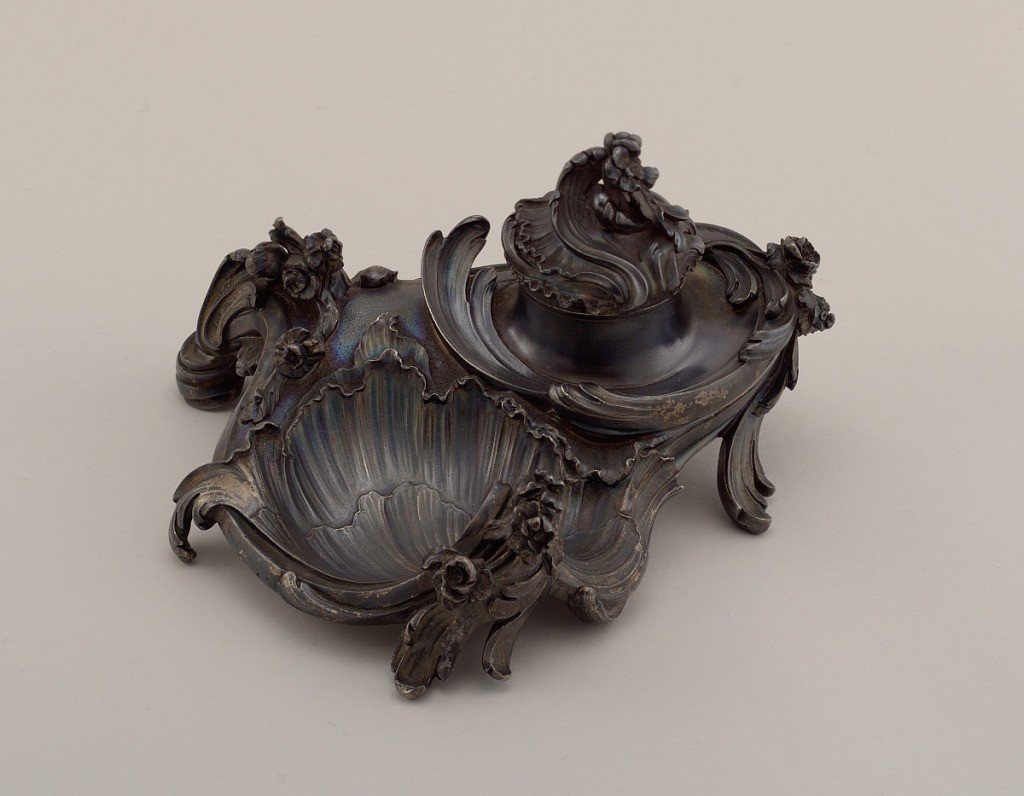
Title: Inkstand
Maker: Paul Sormani, French, 1817 – ca. 1877
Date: mid- 19th century
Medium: silver
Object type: inkstand
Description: Metal inkstand with swirling forms featuring a connected inkwell with lid and pen holder. The pen holder is fashioned as a wave-shaped arc and the inkwell is bordered by circular, feather-like designs. The inkwell has a wave and lace pattern top. Opposite to the pen holder and inkwell is another foot with floral designs.